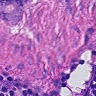
Metastatic tissue present: yes